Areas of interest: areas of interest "Zhoupu Elderly Care Home"
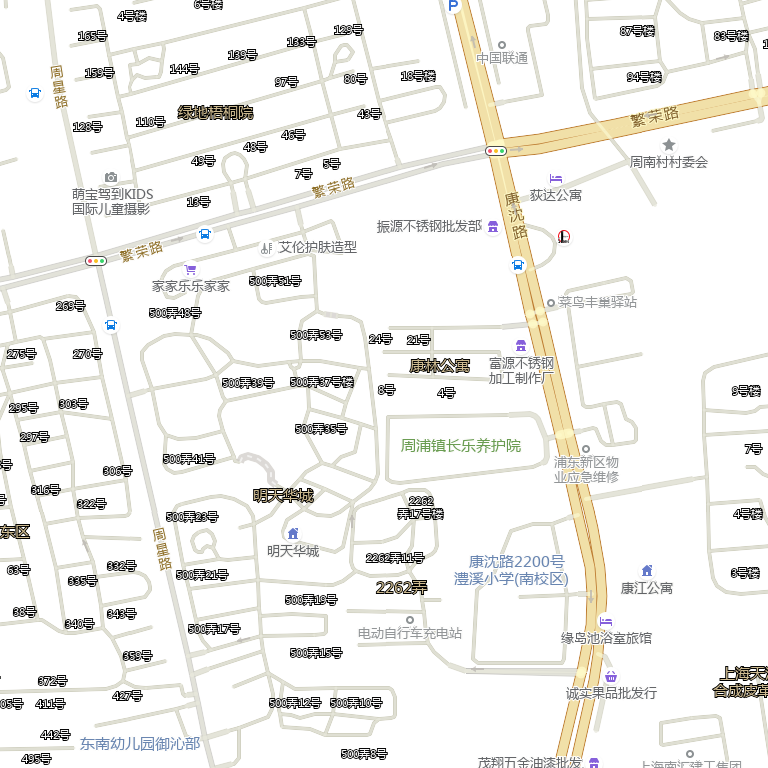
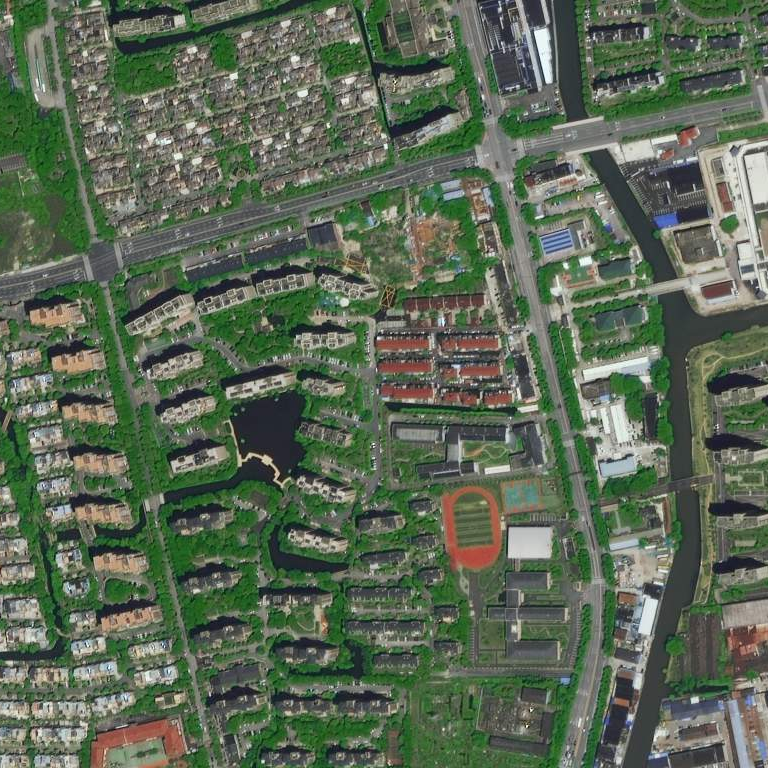